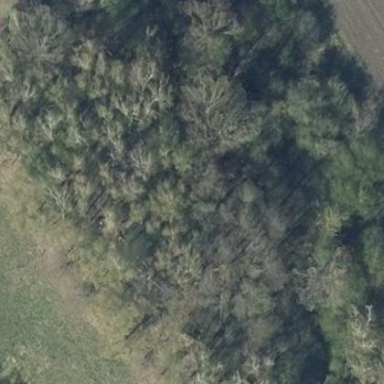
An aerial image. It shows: Broadleaved woodland area.